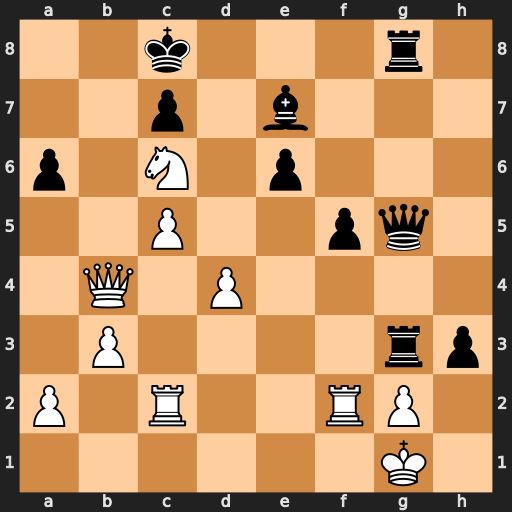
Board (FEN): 2k3r1/2p1b3/p1N1p3/2P2pq1/1Q1P4/1P4rp/P1R2RP1/6K1
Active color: w
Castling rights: -
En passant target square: -
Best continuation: Qb8+ Kd7 Ne5#